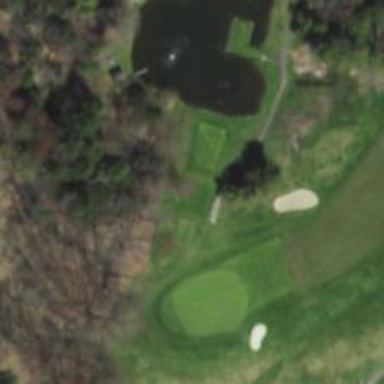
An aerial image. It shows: Golf tee.